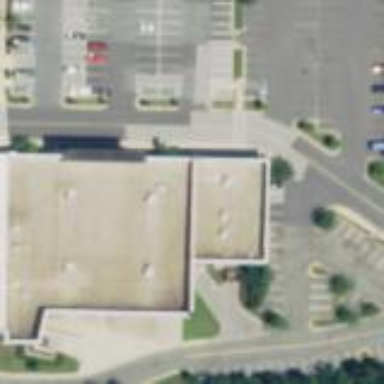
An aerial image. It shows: Retail building.